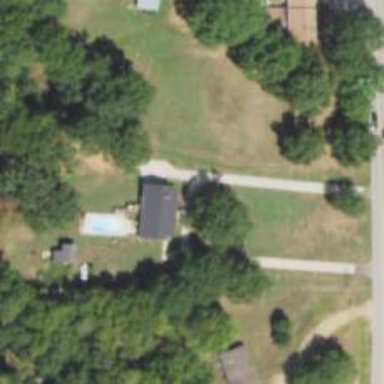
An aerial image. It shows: Driveway.